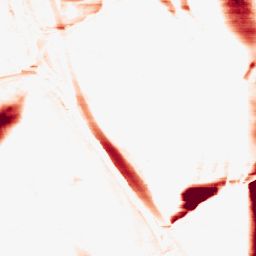
Category: morphological
Decomposition family: morphological_rect
Decomposition parameters: operation: opening
width: 50
height: 3
Upsampling method: sinc_blackman
Upsampling parameters: scale: 2
kernel_size: 8
Upsampling scale: 2